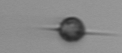
Label: Acanthoica_quattrospina